Aerial crown-view tile of a tropical tree (Barro Colorado Island, Panama), acquired 20250414:
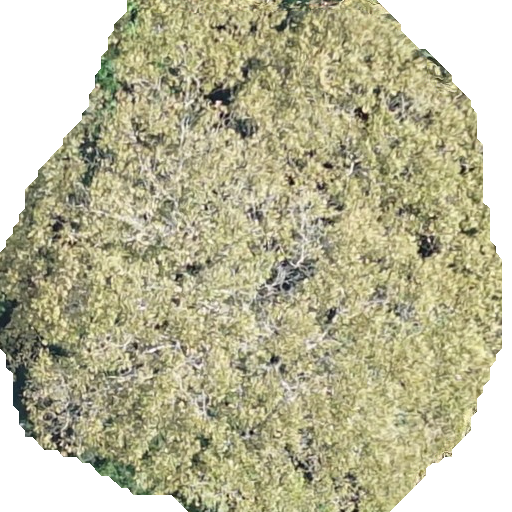
Species: Dipteryx oleifera
GBIF accepted scientific name: Dipteryx oleifera
Crown area: 325.667 m²